Field crop: maize
Growth stage: 2
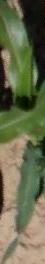
Species: maize